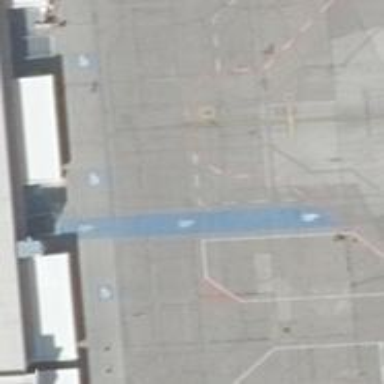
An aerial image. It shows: Airport parking position.